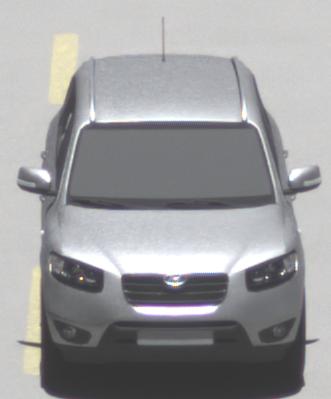
Make: Hyundai
Model: Santa Fe 2.4
Detailed model: Santa Fe (CM)
Model produced from: 2010/01
Model produced until: 2012/09
Doors: 5
Color: white
Road condition: dry road
Daytime: midday
Contrast: high contrast